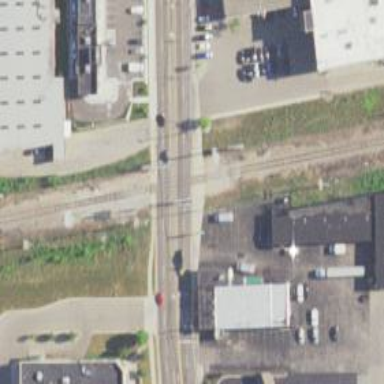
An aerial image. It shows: Railway crossing.